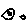
Label: smiley face